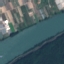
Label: River